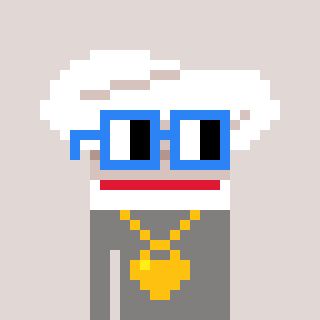
a pixel art character with square blue glasses, a chef hat-shaped head and a bluegrey-colored body on a warm background